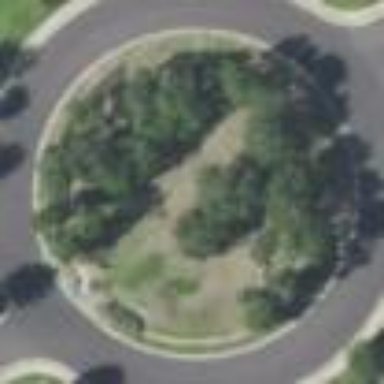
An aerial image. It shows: Residential road with roundabout.